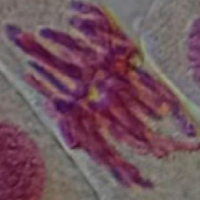
Label: metaphase